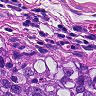
Metastatic tissue present: yes